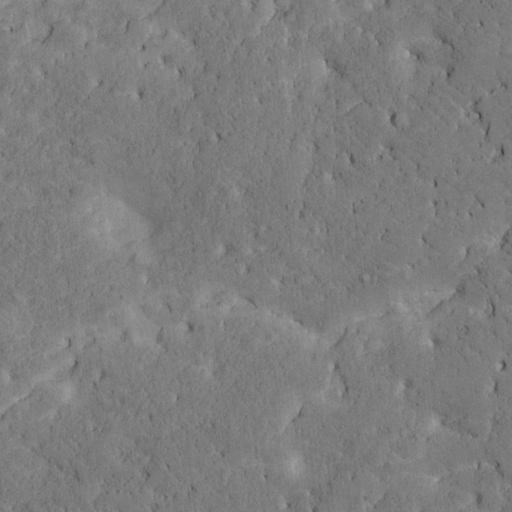
Classes present: Background